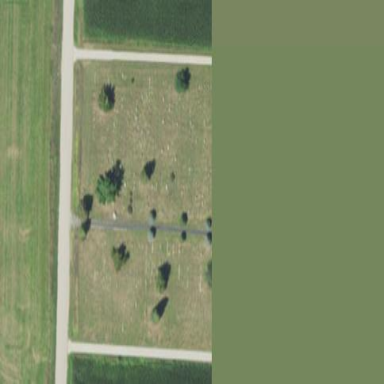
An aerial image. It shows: Cemetery.